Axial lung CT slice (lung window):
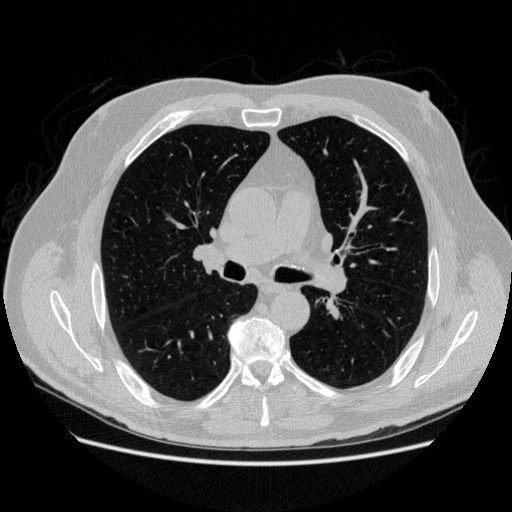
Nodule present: no